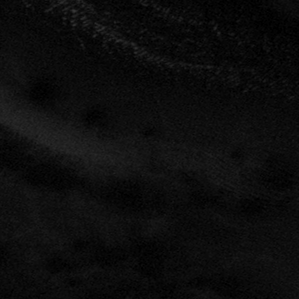
Label: frost